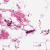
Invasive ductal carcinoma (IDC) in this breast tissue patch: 0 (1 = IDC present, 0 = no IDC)